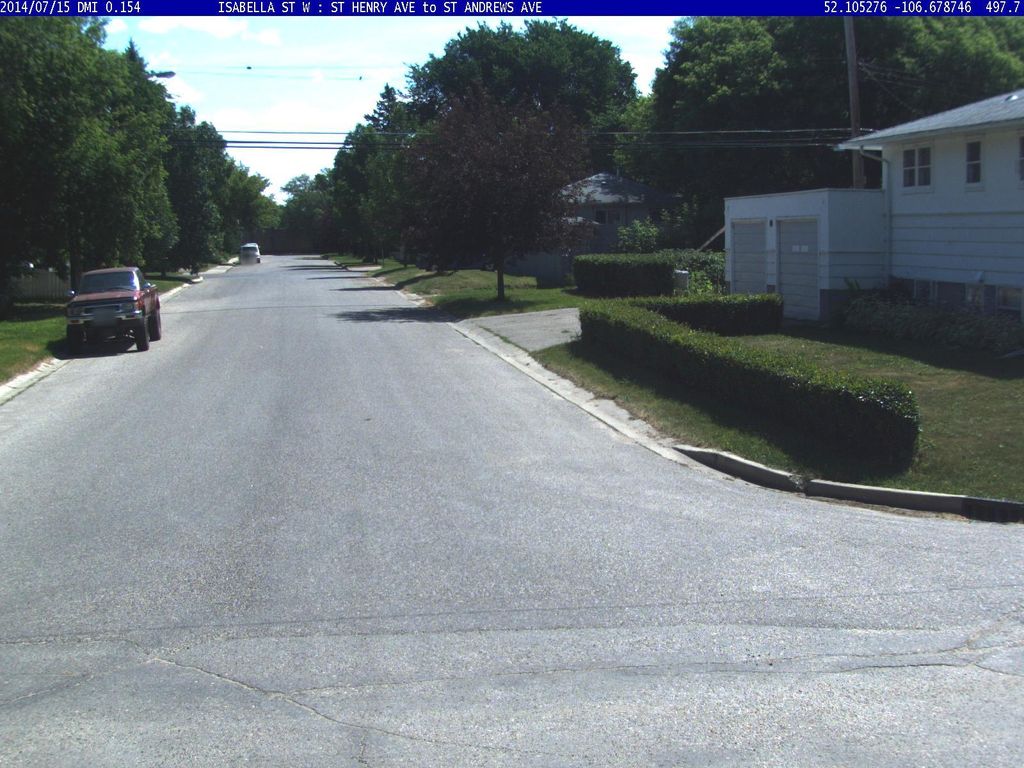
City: saskatoon